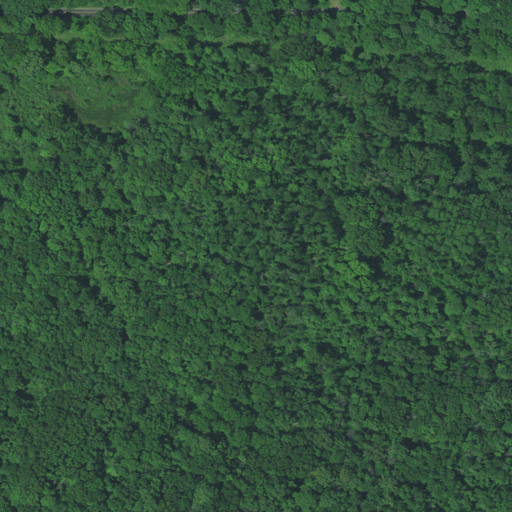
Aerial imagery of mountain in Indiana named Vargo Hill containing deciduous forest and open development